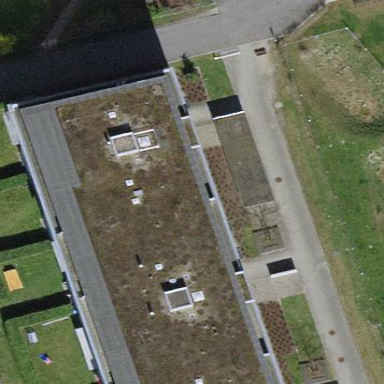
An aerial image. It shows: Building with flat roof.